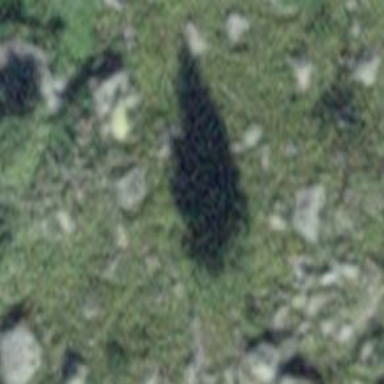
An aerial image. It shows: Needle-leaved tree in its natural environment.